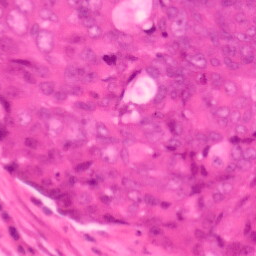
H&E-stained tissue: Colon